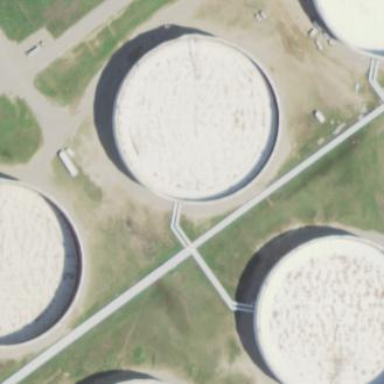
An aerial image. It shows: Storage tank which is man-made and housed in building.